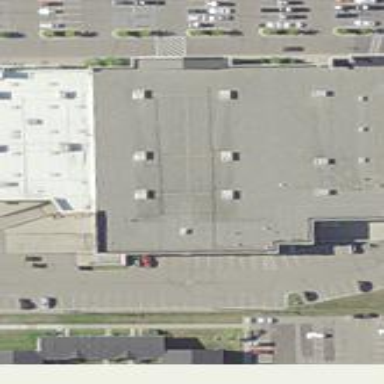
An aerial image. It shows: Building.